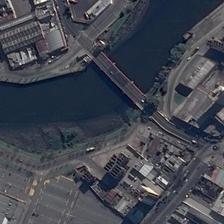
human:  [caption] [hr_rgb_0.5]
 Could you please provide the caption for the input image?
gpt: a bridge is on a river with many buildings on two sides of it .

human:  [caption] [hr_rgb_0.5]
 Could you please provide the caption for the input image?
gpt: the wide river with a bridege on it pass through this bustling city .

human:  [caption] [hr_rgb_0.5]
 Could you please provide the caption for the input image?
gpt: many buildings are in two sides of a river with a bridge .

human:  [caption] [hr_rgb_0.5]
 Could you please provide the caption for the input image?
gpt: a bridge connected two city subdivisions with many buildings .

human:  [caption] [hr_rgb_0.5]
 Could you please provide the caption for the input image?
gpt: a bridge is on a river with many buildings on two sides of it .